Question: I'm working on a sprite kit game and I can't figure out why it won't scale my image the way I want it to. The game is in the landscape orientation. This is the code I'm having a problem with:
'''
SKSpriteNode *Pathway = [SKSpriteNode spriteNodeWithTexture:[SKTexture textureWithImageNamed:@"path.png"] size:CGSizeMake(568, 220)];
Pathway.zPosition = -1.0;
Pathway.position = CGPointMake(CGRectGetMidX(self.frame), CGRectGetMidY(self.frame));
Pathway.name = @"Pathway";
[self addChild:Pathway];
'''
Basically I want the texture to be like this on the screen:
But for some reason, even when I change the size of the texture (568, 220), it scales the image and doesn't fit on the screen.
I tried using '[Pathway setScale:0.7];' which was close to the size I was looking for, but I need to to be exactly 568 x 220.
If more info is needed please let me know, I think this should suffice.
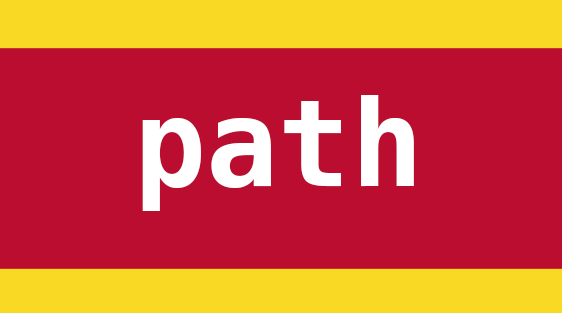
Answer: I'm pretty sure you are testing this on device with Retina display.
Rename path.png to path@2x.png and use '[SKTexture textureWithImageNamed:@"path"]' instead of '[SKTexture textureWithImageNamed:@"path.png"]'. This should solve you problem.
Read Apple's tutorial <URL> for more info.